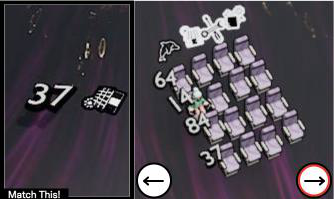
Task: seats
Answer: no